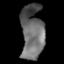
Tissue: prostate
Cell type: Myeloid cells
Senescence score: 0.3387
Nuclear area (px): 1215
Mean DAPI intensity: 105.333